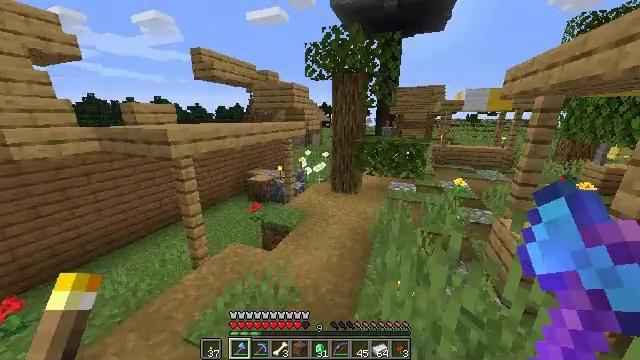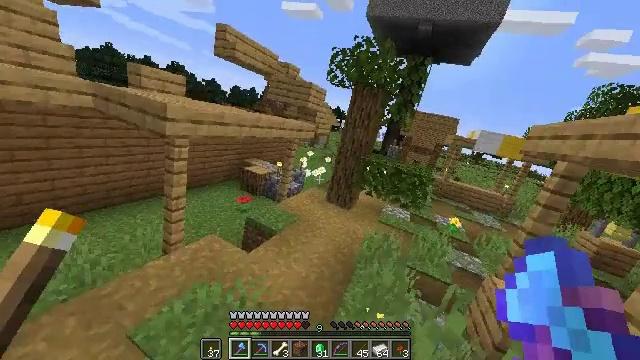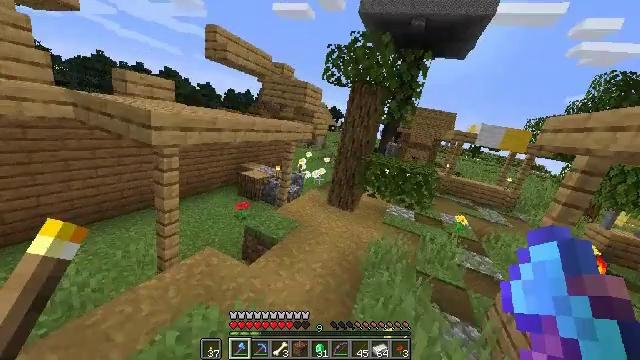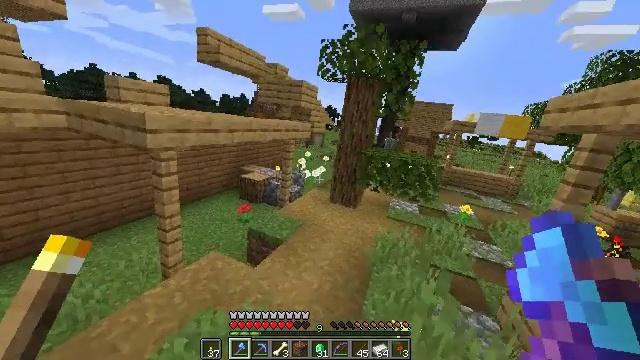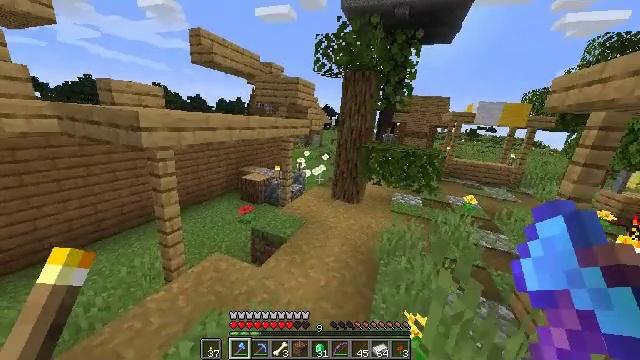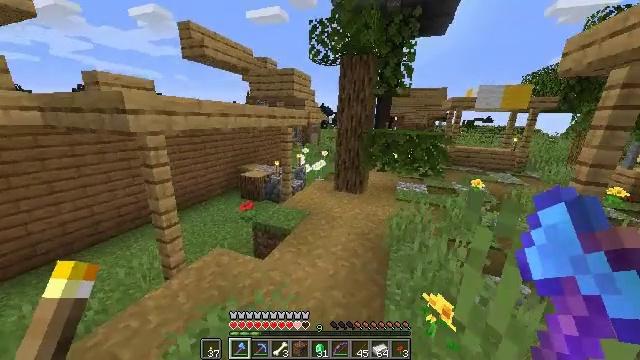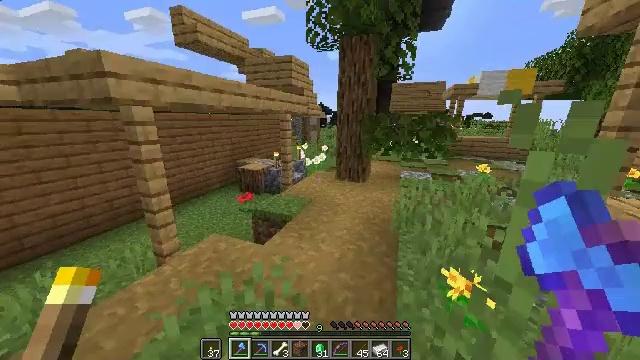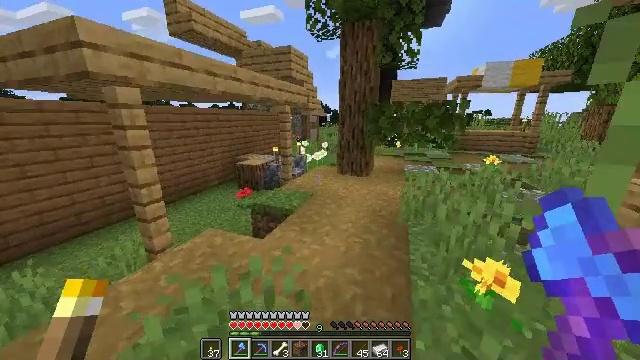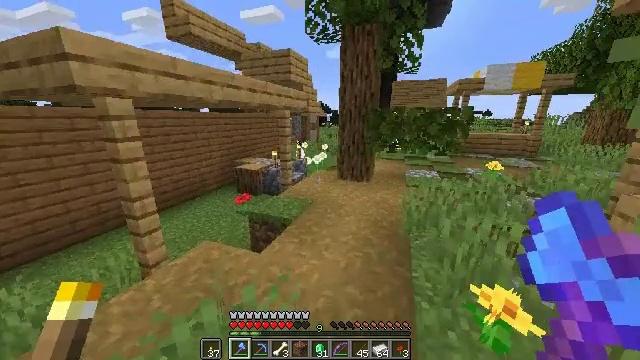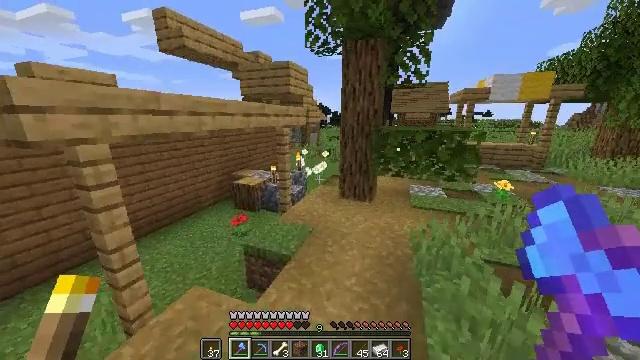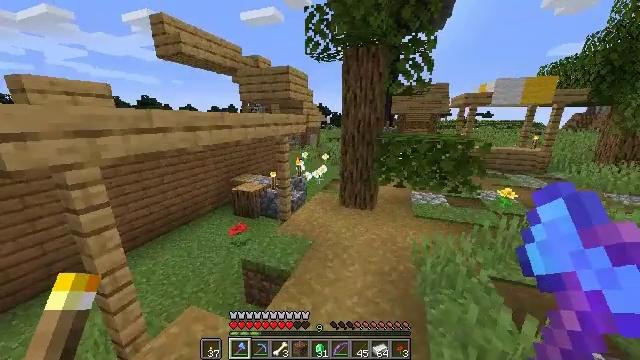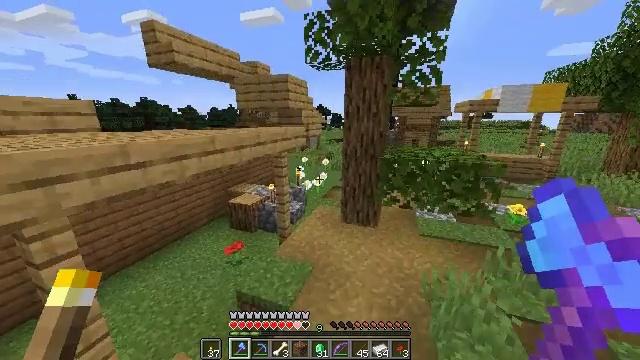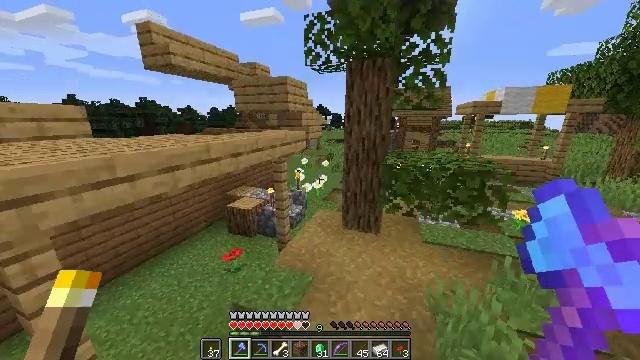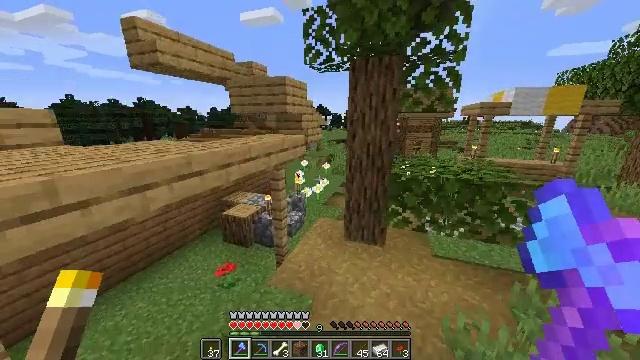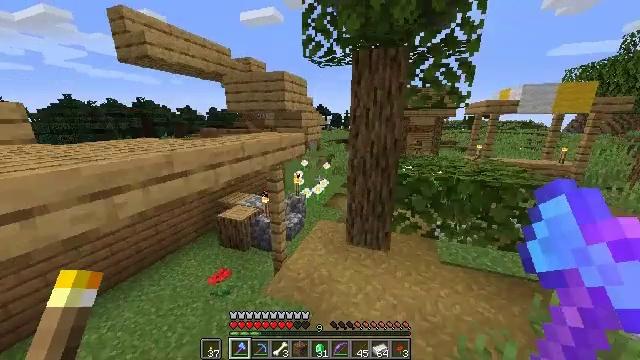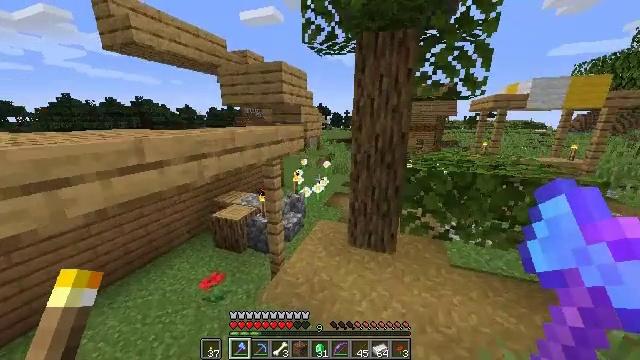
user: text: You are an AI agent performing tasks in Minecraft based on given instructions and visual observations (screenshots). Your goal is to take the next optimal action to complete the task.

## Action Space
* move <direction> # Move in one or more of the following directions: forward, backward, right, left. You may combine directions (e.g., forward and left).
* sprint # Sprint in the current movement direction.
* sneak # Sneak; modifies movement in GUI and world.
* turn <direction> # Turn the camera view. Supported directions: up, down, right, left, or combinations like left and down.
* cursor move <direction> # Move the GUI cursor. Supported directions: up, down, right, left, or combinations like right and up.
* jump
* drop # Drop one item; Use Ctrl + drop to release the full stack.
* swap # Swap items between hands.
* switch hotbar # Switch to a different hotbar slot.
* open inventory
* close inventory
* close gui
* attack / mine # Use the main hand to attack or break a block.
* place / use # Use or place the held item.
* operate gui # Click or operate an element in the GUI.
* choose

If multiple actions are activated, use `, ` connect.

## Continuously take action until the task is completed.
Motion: motion action
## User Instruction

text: Craft arrows with the necessary materials in the crafting table.
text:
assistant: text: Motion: move forward, sprint, jump
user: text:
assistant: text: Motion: move forward, sprint, jump
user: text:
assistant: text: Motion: move forward, sprint, jump
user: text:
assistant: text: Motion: move forward, sprint, jump
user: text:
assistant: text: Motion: move forward, sprint, jump
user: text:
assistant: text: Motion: move forward, sprint, jump
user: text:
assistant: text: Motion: move forward, sprint, jump
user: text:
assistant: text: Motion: move forward, sprint, jump
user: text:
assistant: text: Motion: move forward, sprint, jump
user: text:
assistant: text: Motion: move forward, sprint, jump
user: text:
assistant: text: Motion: move forward, sprint, jump
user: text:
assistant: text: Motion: move forward, sprint, jump
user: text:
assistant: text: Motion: move forward, sprint, jump
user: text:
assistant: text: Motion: move forward, sprint, jump
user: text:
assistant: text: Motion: move forward, sprint, jump
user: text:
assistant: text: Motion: move forward, sprint, jump
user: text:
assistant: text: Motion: move forward, sprint, turn up
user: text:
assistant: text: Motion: move forward, sprint, turn up
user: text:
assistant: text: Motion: move forward, sprint
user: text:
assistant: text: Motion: move forward, sprint
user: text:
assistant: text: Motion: move forward, sprint
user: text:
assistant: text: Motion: move forward, sprint
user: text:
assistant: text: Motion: move forward, sprint
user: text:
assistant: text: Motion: move forward, sprint
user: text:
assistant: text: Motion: move forward, sprint
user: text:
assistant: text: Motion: move forward, sprint
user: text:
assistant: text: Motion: move forward, sprint
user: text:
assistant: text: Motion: move forward, sprint, turn right
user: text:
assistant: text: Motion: move forward, sprint, turn right
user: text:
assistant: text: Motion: move forward, sprint